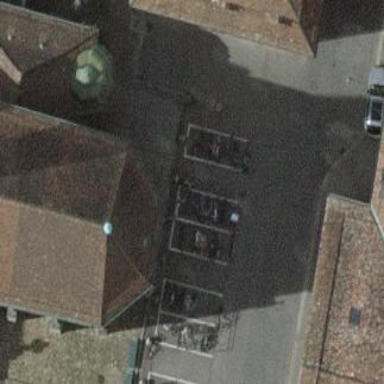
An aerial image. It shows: Bicycle parking area with stands.